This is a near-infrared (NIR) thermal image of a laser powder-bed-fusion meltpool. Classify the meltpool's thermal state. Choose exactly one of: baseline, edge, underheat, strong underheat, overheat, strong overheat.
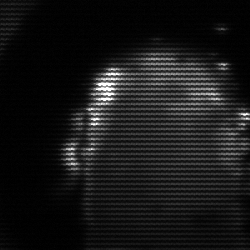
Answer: baseline